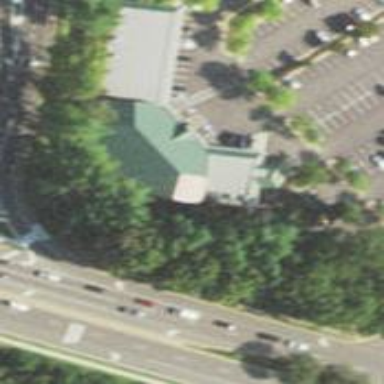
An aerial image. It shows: Commercial building.